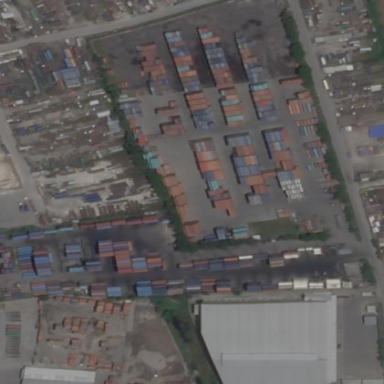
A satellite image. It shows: Industrial area.